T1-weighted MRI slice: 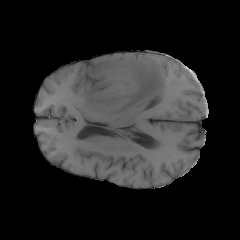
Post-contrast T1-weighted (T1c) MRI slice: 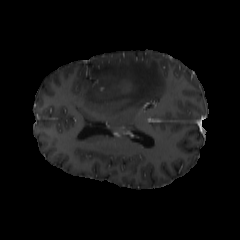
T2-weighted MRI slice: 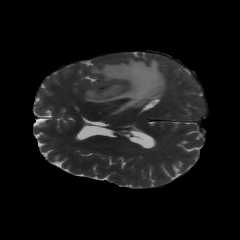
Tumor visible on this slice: yes